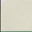
Piece: xx